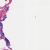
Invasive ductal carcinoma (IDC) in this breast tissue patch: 0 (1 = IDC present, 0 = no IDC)